Question: I'm trying to display a Kendo dataviz piechart with the following information.
I'm passing 'results' back from my controller to my view.

My view contains the piechart:
'''
@(Html.Kendo().Chart<PropertyViewModel>()
.Name("chart")
.Title("Properties")
.Legend(legend => legend
.Position(ChartLegendPosition.Top)
)
.DataSource(ds => ds.Read(read => read.Action("GetPropertiesChart", "Home")))
.Series(series => {
series.Pie(model => model.Address.State, model => model.Address.State.Count().ToString());
})
.Tooltip(tooltip => tooltip
.Visible(true)
.Format("{0:N0}")
)
)
'''
I get nothing but a blank area on my page where the piechart should be.
Controller code:
'''
public ActionResult GetPropChart()
{
var allProps = PService.GetAll();
var props = allProps.Cast<PropViewModel>().ToList();
var results = props
.GroupBy(item => item.Address.State)
.Select(g => new
{
State = g.Key,
Count = g.Select(l => l.Address.State).Count()
});
return Json(results);
}
'''
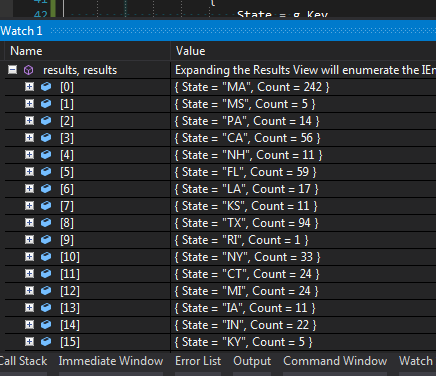
Answer: The model you return is as follows:
'''
.Select(g => new
{
State = g.Key,
Count = g.Select(l => l.Address.State).Count()
}
'''
However your series definition are different (there is no Adress property)
'''
series.Pie(model => model.Address.State)
'''
Also binding to methods (such as model.Address.State.Count().ToString()) is Not supported - created regular property which holds the value instead.